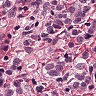
Metastatic tissue present: yes